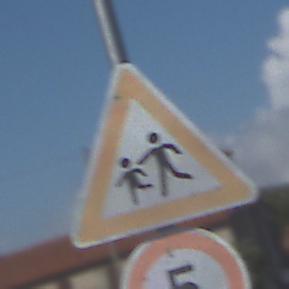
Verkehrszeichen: KinderRechts
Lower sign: Geschwindigkeit5
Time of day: MorningAfternoon
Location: Outdoor (Suburban)
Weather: PartlyCloudy
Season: NotSpecified
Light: Natural